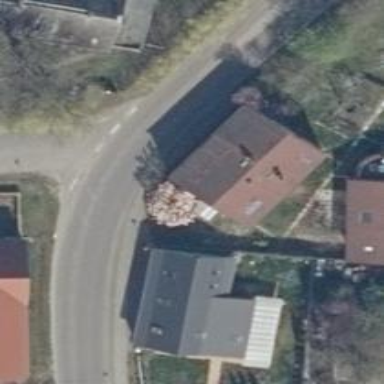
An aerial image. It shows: Detached building.